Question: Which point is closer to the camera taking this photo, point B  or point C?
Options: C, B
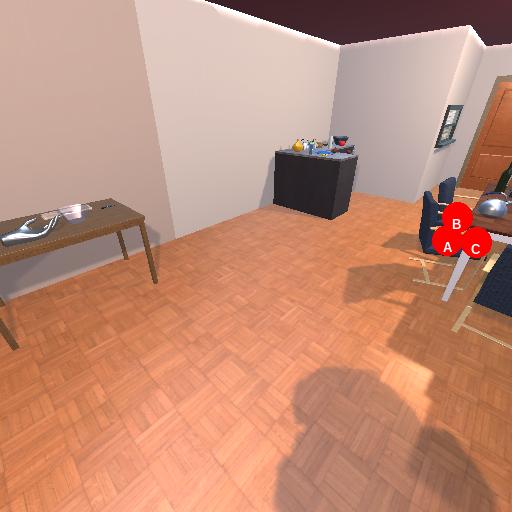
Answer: C